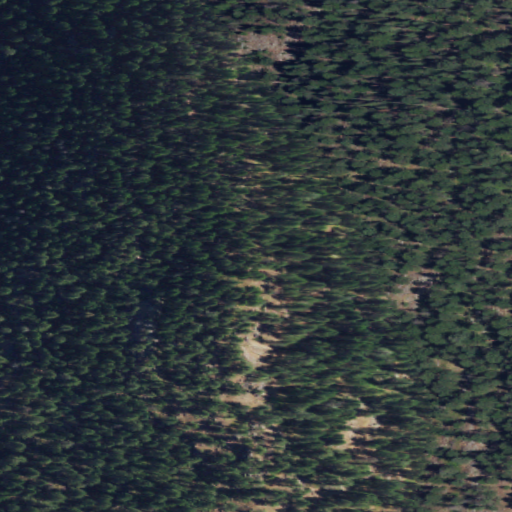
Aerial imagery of mountain in Washington named Storm King Mountain containing evergreen forest and shrub